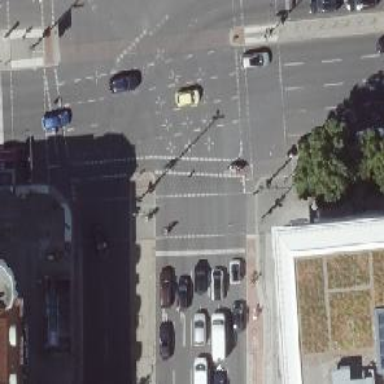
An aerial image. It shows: Footway that serves as traffic island.